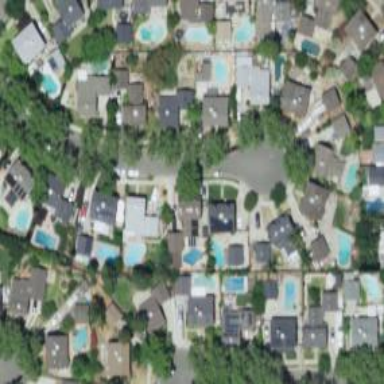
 perfect for leisure and relaxation on land."